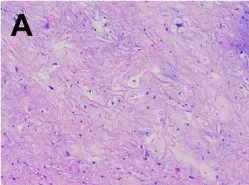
Histopathological and immunohistochemical images. (A) Hematoxylin-eosin (HE) staining (magnification x100) showed a diffuse distribution of tumor cells and a mucus-like stroma, along with a significant presence of proliferating small vessels and abundant cytoplasm.
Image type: pathology (h&e)